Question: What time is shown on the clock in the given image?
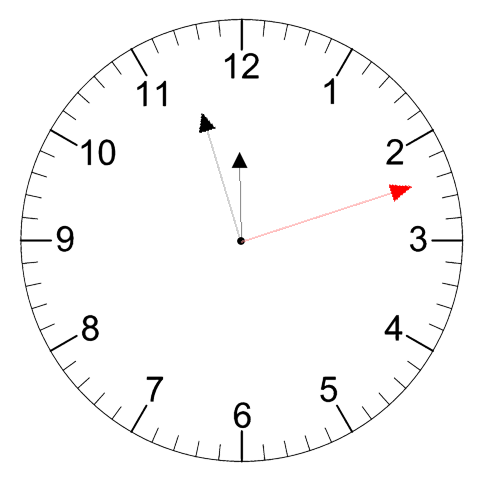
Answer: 11:57:12